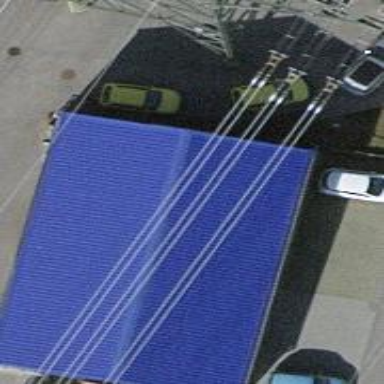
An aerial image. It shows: Car repair shop.